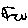
Label: bird